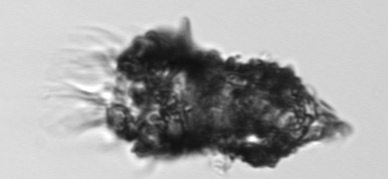
Label: Tintinnopsis